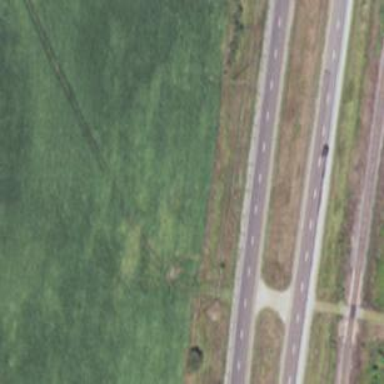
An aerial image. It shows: Trunk highway with expressway features.